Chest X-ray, AP view. Patient: 58 years old, sex M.
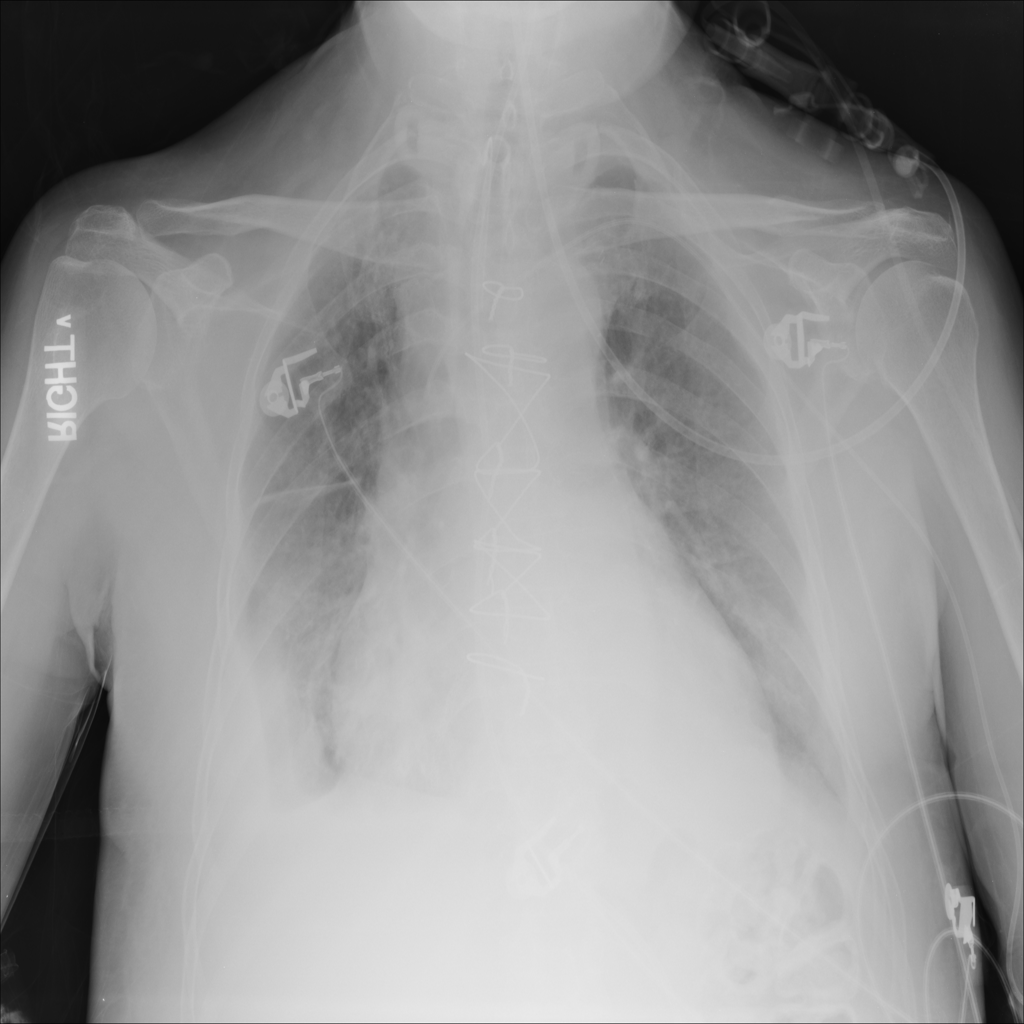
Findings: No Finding